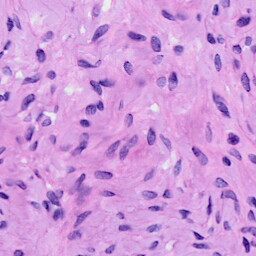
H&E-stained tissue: Cervix